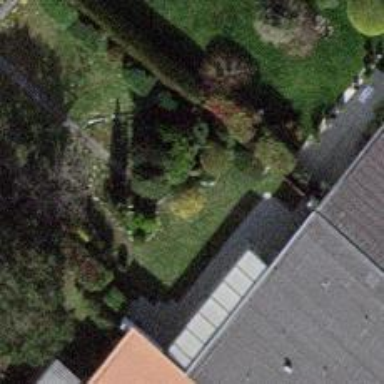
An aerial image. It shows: Garden enclosed by fence.